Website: bh-photo
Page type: address-validator
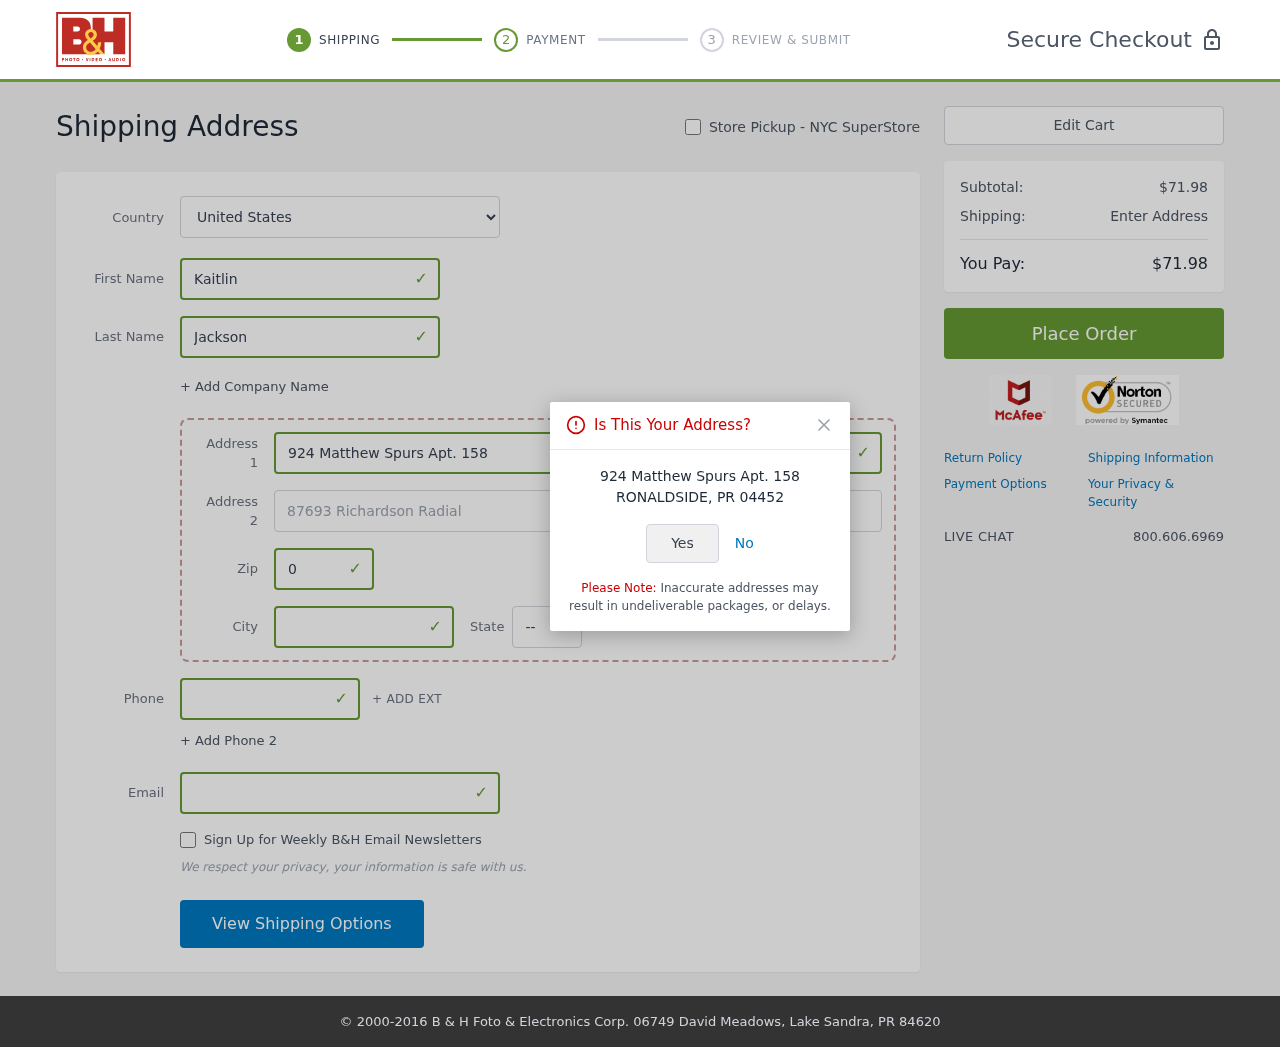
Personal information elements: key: PII_CITY
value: Ronaldside
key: PII_COUNTRY
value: United States
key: PII_EMAIL
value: kaitlinjackson@yahoo.com
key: PII_FIRSTNAME
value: Kaitlin
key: PII_LASTNAME
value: Jackson
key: PII_PHONE
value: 3288357232
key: PII_POSTCODE
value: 04452
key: PII_STATE_ABBR
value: PR
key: PII_STREET
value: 924 Matthew Spurs Apt. 158
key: PII_STREET2
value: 87693 Richardson Radial
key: PII_CITY_CONFIRM
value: RONALDSIDE
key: PII_STATE
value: PR
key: PII_POSTCODE_FULL
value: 04452
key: PII_POSTCODE_NUMERIC
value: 4452
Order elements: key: ORDER_SUBTOTAL
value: $71.98
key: ORDER_TOTAL
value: $71.98